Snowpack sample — Rabbit Ears Pass, Jackson County, Colorado, USA (12/17/25, 1:08 PM MST)
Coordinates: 40.387, -106.625
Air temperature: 34 °F
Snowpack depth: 46 cm
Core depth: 40 cm
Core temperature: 28.4 °F
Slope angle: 6°, slope face: 165°
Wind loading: medium
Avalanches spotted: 0
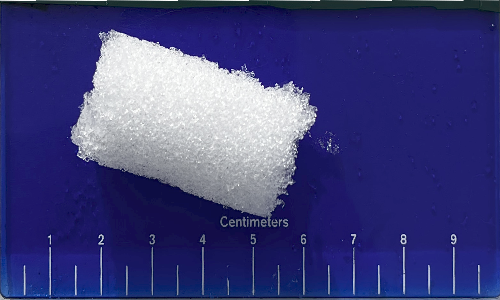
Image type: core
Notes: No avalanches spotted nearby, although collected in a meadowy area with minimal risk on this face of the pass.